Question: I have two web servers with public IPs, for example Server1 with IP '111.111.111.111' and Server2 with IP '222.222.222.222'. Please see the picture:

There is an asp.net webform at . My is:
1. For every http request to that webform in Server1, the Server1 just pass the request's information to Server2 for logic processing and subsequently Server2 sends the response back to client (i.e. normal browser)
My questions are:
1. What information that Server1 needs to pass to Server2, so that Server2 able to send response back to client? Please note that at Server2, there is a TcpListener instance. This TcpListener instance acting as receiver for that webform request information from Server1.
2. What is the suitable object (i.e. the class in System.Net or related namespace such as System.Net.Sockets) at Server2 for sending response back to client? Suitable here means able to meet my intention.
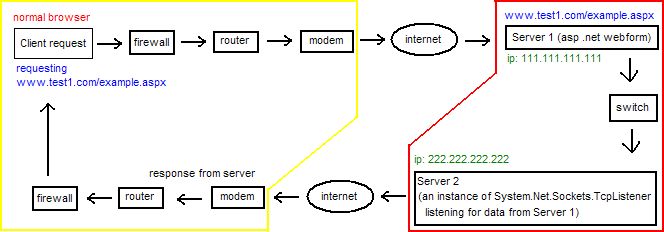
Answer: Ok, this is a strange solution to that strange question :)
Basically I will assume the Client requests to an aspx web page as a and the reply from Server as . From the diagram, I will again assume that Server2 is the ANSWERER to that QUESTION.
In order for the Question and Answer session to work, and also due to internet behavior, I will implement it in a 2 steps process:
: Client ask question and Server1 returns the url of the answer. This url will be pointed on Server2. Server2 needs to pass this url via lan to Server1)
: Client makes request to retrieve the answer in Server2.
In summary, Client will directly request webform from Server1 and retrieve response from Server2. All operations are initiated by the Client.